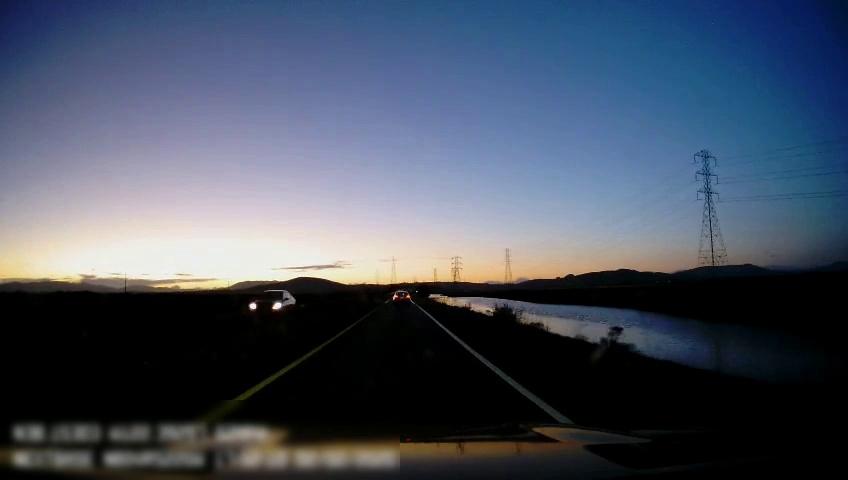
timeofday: Dusk/Dawn/Twilight
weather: Sunny
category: Drivable Space
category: Vehicles | Car
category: Vehicles | Car
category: Lanes | Current Lane
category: Lanes | Current Lane